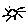
Label: sun